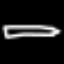
Label: pencil